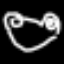
Label: frog